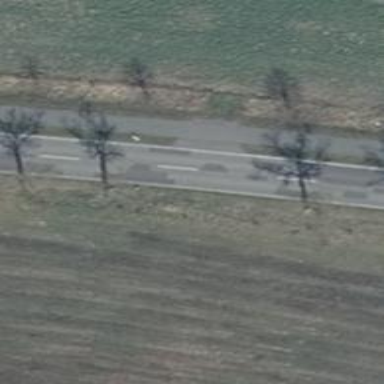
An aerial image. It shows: Secondary road with asphalt surface.